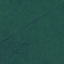
Land use / land cover class: Forest